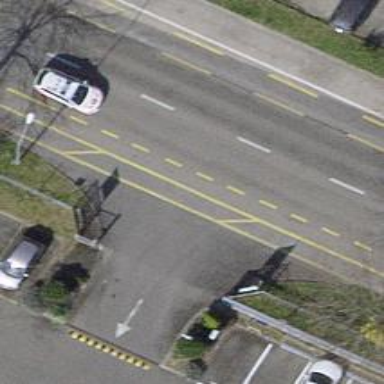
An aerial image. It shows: Parking aisle road with sidewalk alongside.